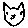
Label: cat